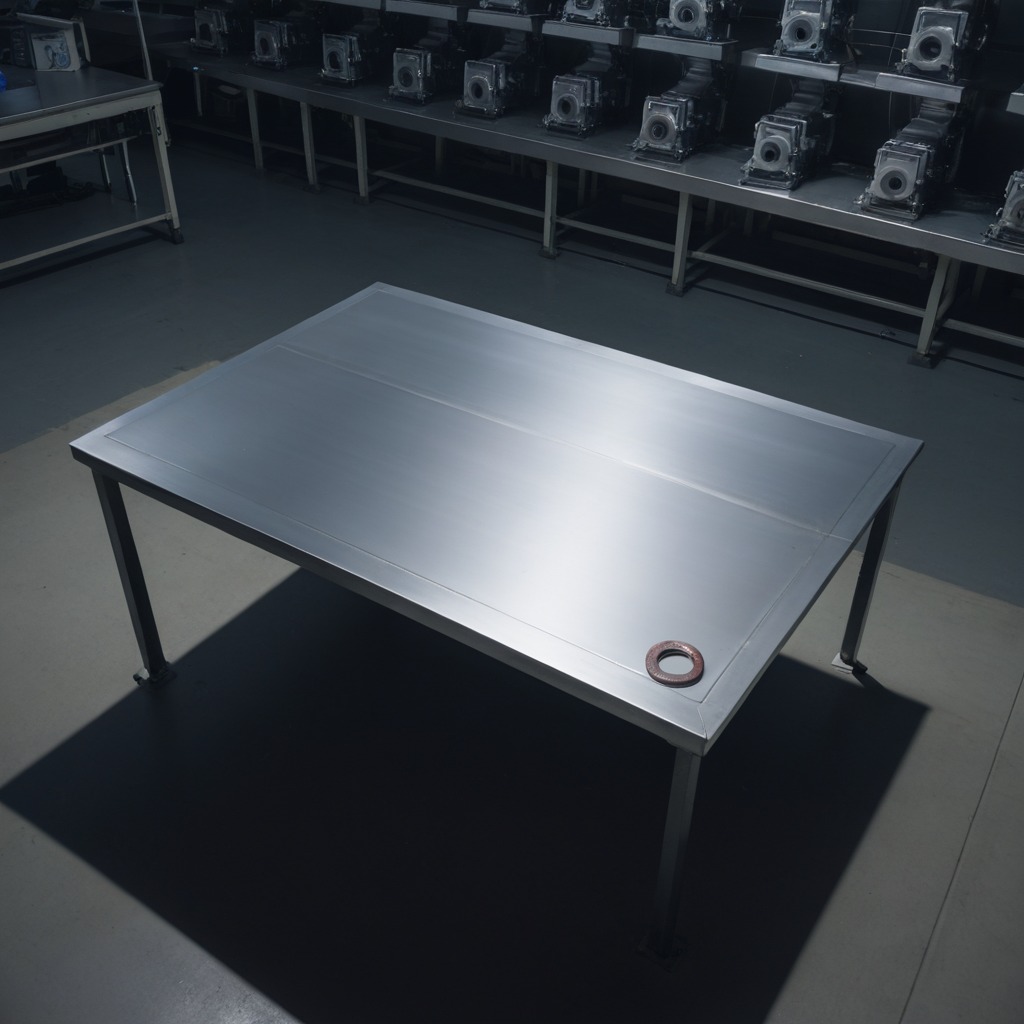
A flat metal washer is lying on the tabletop.